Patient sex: M
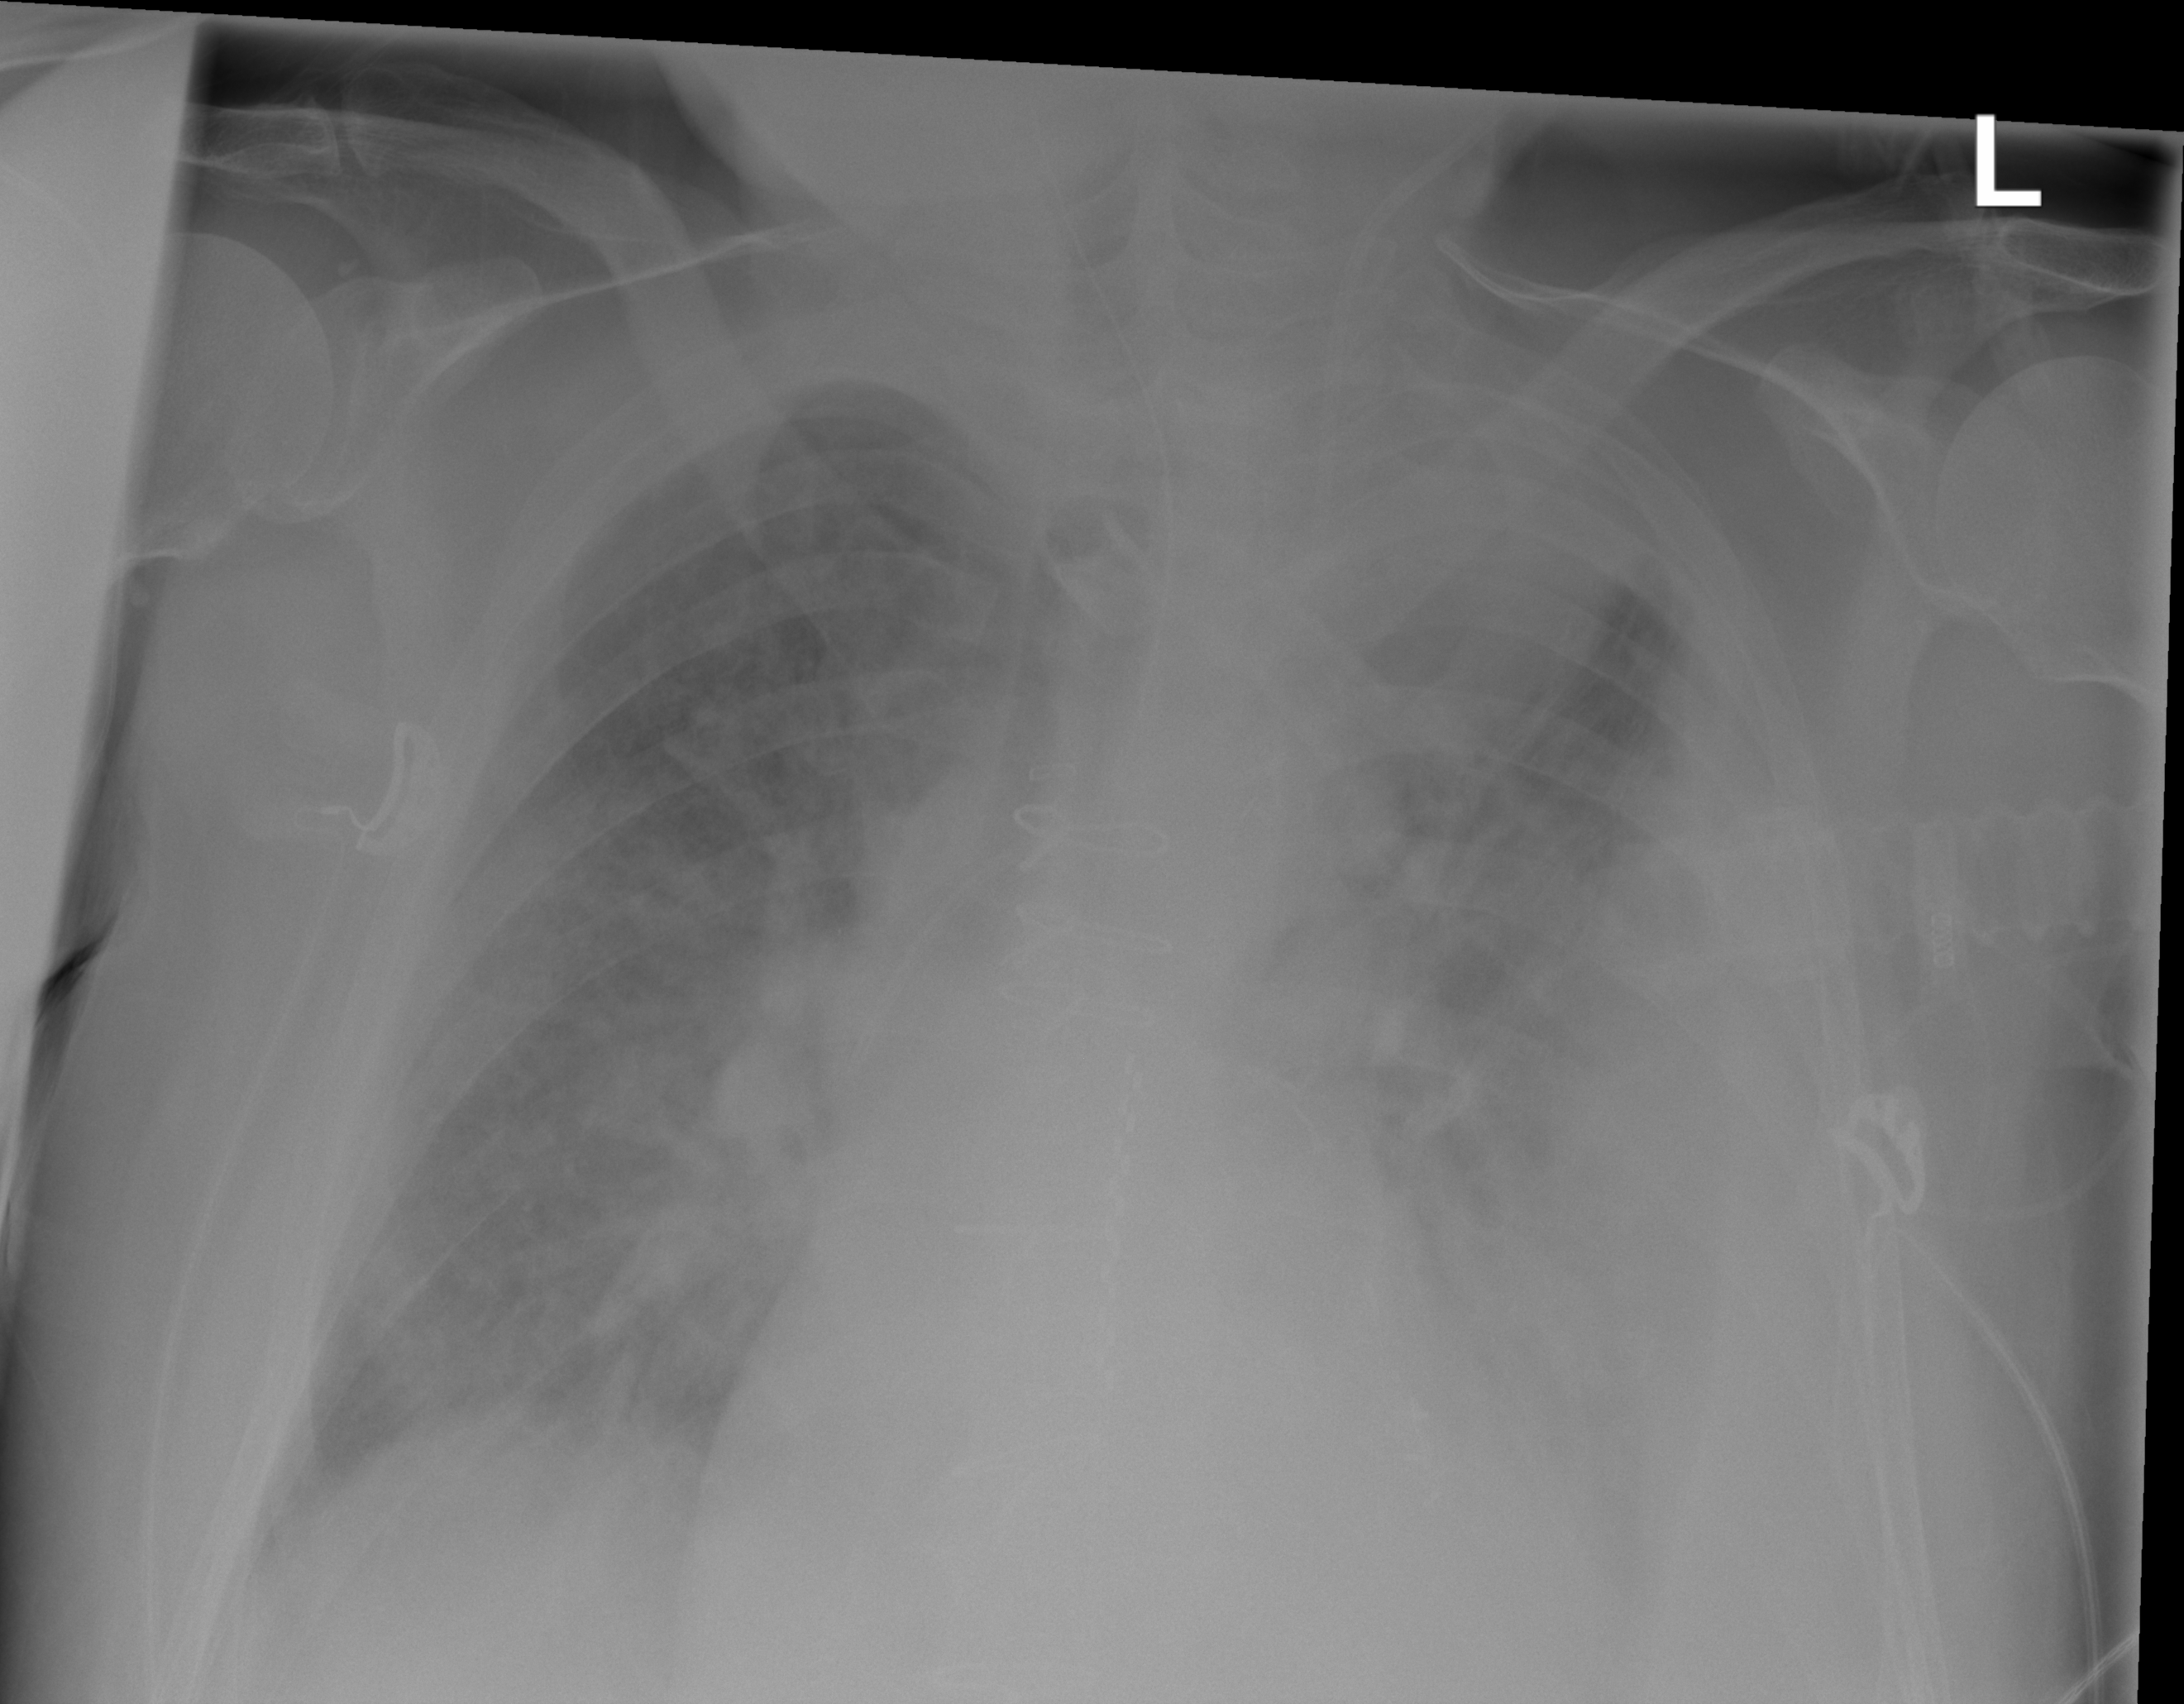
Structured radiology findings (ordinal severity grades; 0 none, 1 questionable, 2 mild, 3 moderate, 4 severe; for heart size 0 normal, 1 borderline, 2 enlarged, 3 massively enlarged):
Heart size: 0
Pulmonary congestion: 2
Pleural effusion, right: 0
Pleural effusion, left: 3
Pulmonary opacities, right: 2
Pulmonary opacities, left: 3
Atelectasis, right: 0
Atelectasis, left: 2